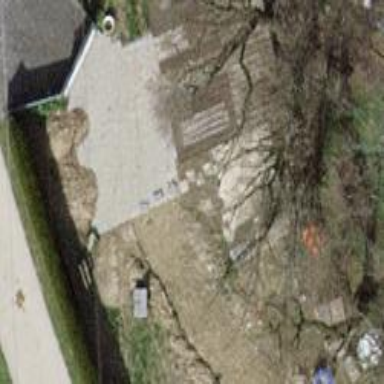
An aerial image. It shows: Shed.